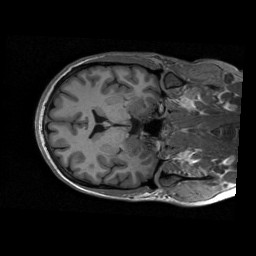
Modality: T1w
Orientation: axial